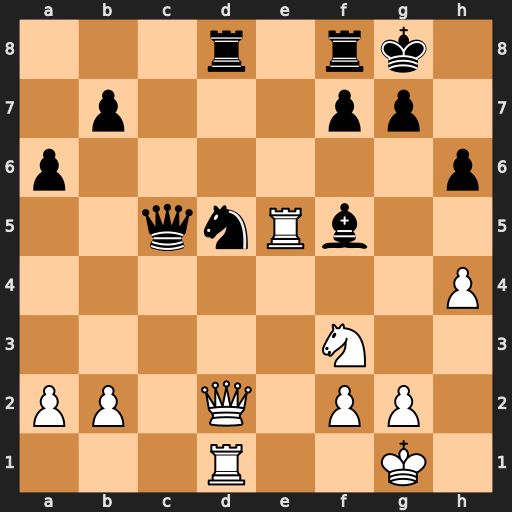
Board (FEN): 3r1rk1/1p3pp1/p6p/2qnRb2/7P/5N2/PP1Q1PP1/3R2K1
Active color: w
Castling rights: -
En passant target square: -
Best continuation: Rxf5 Qb4 Rxd5